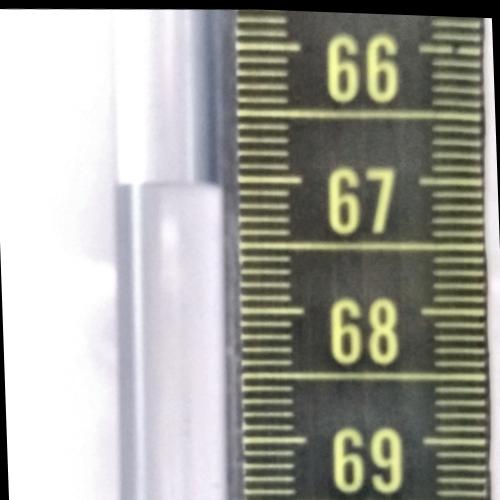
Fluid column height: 67.1 cm